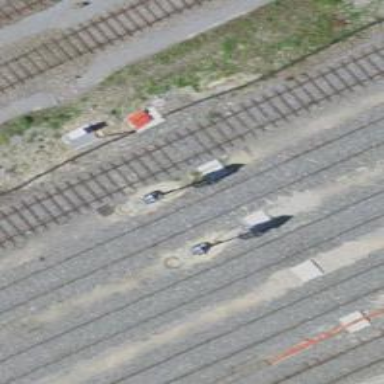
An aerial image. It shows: Railway signal.